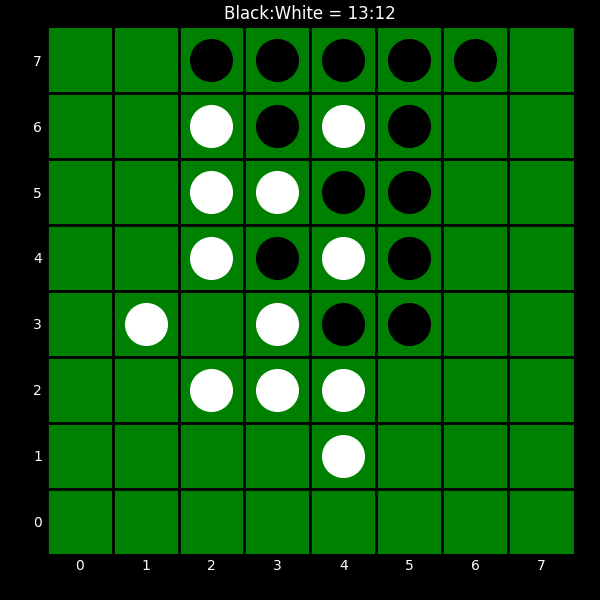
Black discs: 13
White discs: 12